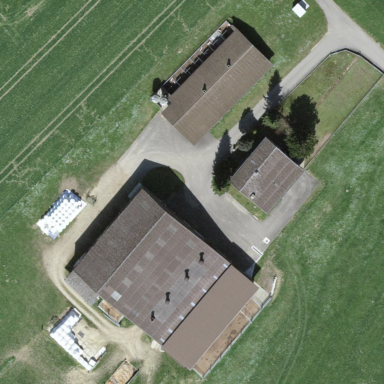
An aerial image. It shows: Farm with farmyard.